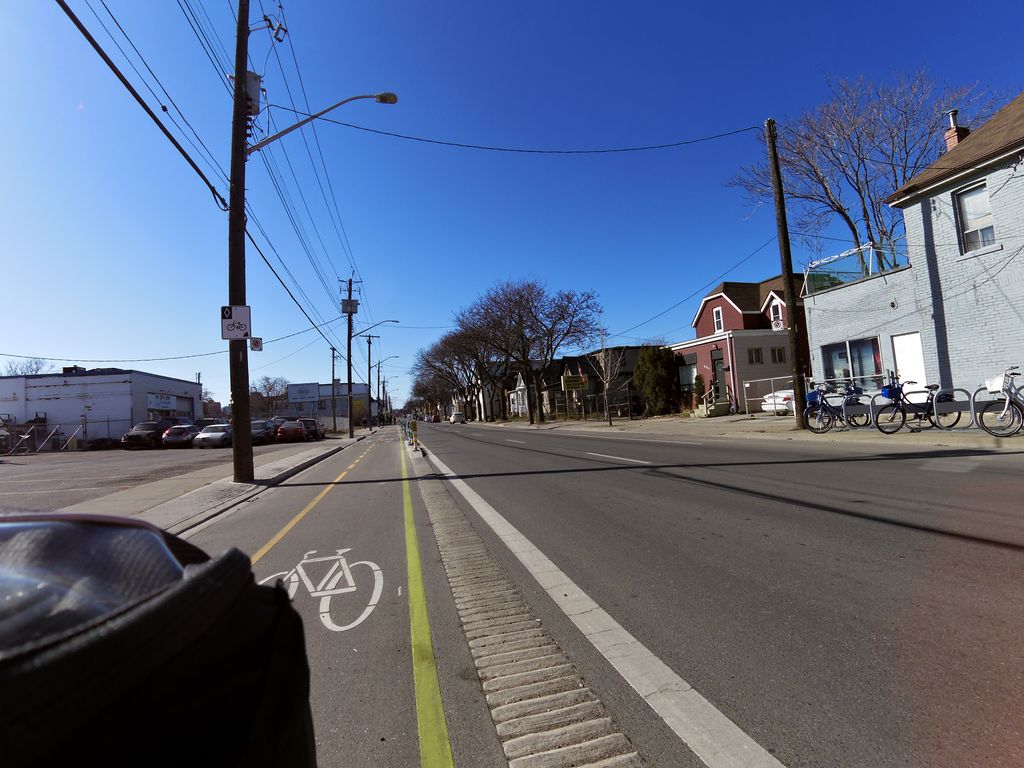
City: hamilton